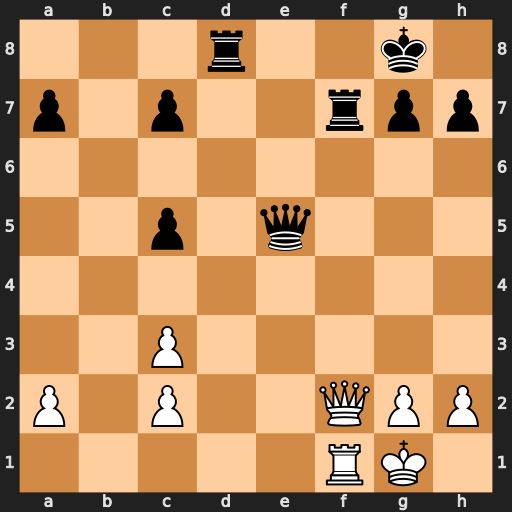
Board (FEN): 3r2k1/p1p2rpp/8/2p1q3/8/2P5/P1P2QPP/5RK1
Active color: w
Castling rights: -
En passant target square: -
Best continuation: Qxf7+ Kh8 Qf8+ Rxf8 Rxf8#